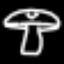
Label: mushroom